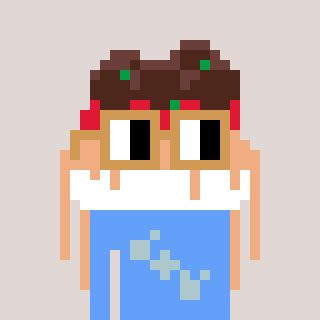
a pixel art character with square brown glasses, a spaghetti-shaped head and a blue-colored body on a warm background